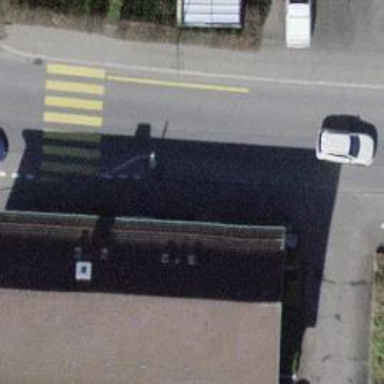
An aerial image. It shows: Bollard.